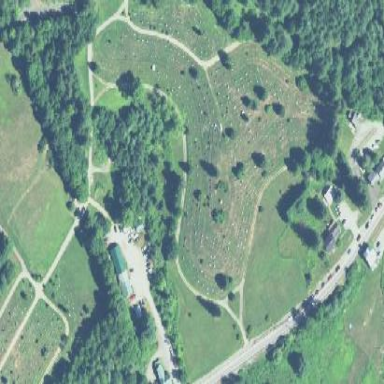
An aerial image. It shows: Cemetery.